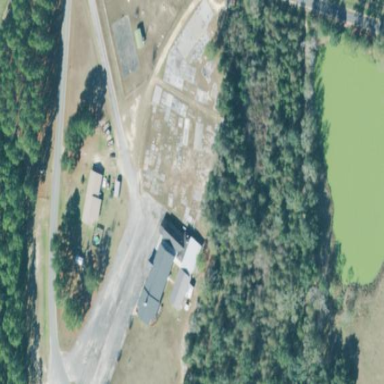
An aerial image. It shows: Cemetery.